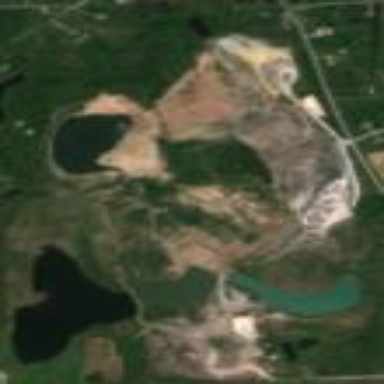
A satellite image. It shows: Quarry area.